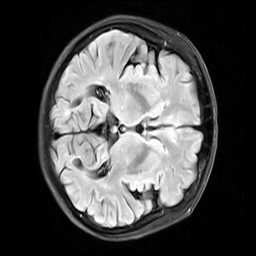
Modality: FLAIR
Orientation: axial
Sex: female
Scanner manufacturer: siemens
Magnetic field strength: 3 T
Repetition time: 10 s
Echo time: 0.09 s